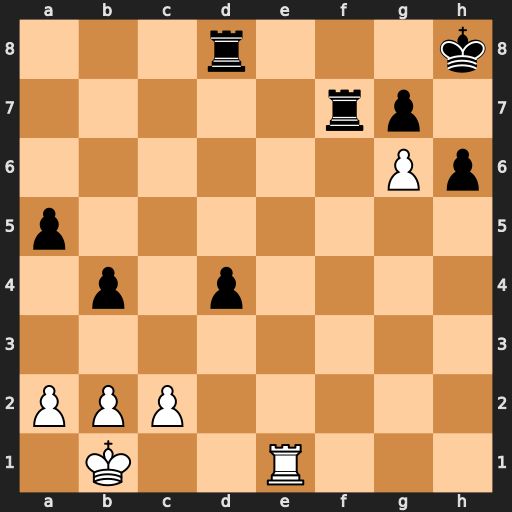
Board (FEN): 3r3k/5rp1/6Pp/p7/1p1p4/8/PPP5/1K2R3
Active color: w
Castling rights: -
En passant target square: -
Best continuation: gxf7 Rf8 Re8 Kh7 Rxf8